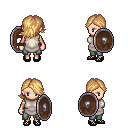
a pixel art fantasy rpg character, female body template, human, light skin, white tunic, teal pants, light blonde swoop hairstyle, ghillies, shield, four views (front, back, left, right), 2x2 character sprite sheet, small pixel art, hard edges, no anti-aliasing